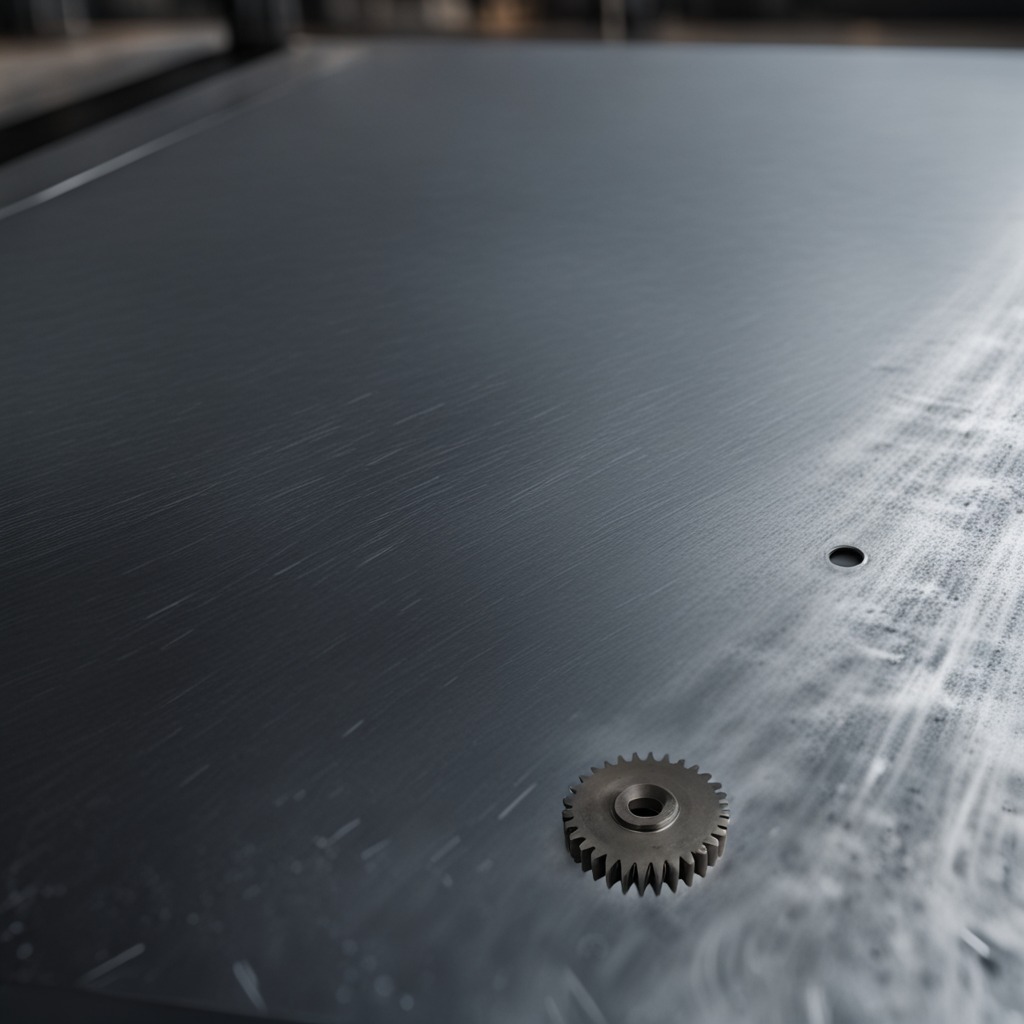
A steel gear with teeth is lying on a cold steel table in a mining workshop.